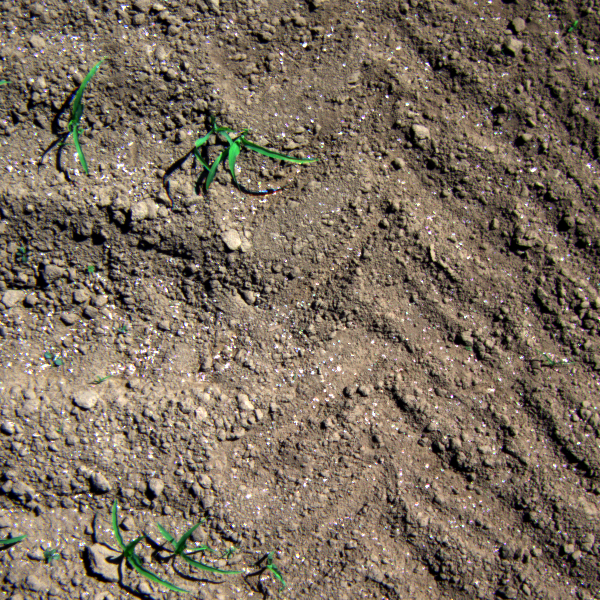
Acquisition date: 2023-05-30
Tile: 0120
Annotated plant instances:
label: maize
label: maize
label: maize
label: amaranth
label: maize
label: weed_other
label: amaranth
label: weed_other
label: barnyard_grass
label: amaranth
label: weed_other
label: maize
label: maize
label: maize
label: weed_other
label: maize